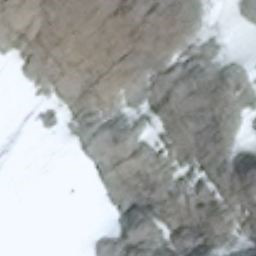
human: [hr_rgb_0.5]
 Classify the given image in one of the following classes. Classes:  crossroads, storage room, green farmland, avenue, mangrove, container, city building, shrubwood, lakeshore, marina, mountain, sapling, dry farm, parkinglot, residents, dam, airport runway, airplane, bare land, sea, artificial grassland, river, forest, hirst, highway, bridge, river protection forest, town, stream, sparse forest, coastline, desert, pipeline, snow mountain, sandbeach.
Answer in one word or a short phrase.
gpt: snow mountain